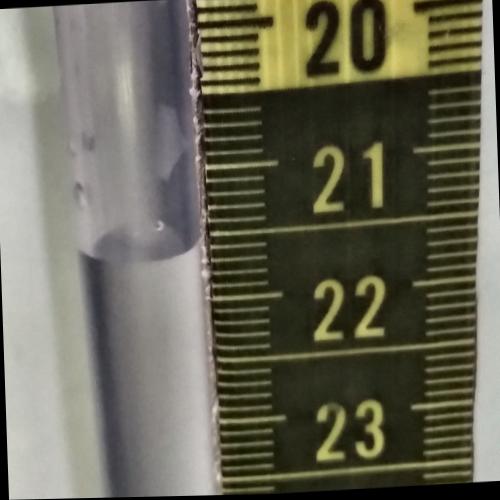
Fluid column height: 21.6 cm